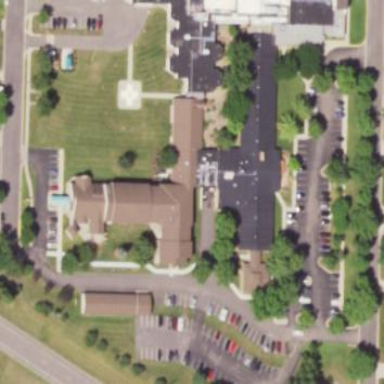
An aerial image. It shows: Healthcare facility identified as hospital.